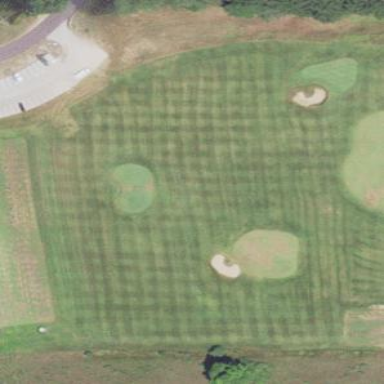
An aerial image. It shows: Rough grassy area used for golf.